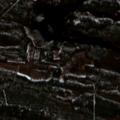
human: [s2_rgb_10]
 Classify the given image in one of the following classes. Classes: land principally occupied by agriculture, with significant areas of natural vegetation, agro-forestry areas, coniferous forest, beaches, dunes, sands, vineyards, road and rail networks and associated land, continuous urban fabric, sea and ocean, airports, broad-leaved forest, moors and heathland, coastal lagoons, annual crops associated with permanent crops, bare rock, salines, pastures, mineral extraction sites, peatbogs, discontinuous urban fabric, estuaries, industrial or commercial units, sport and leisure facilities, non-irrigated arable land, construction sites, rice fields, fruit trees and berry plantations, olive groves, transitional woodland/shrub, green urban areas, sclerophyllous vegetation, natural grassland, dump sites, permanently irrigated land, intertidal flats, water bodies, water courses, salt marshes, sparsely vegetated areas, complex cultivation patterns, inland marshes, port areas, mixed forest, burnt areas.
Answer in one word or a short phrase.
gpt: coniferous forest, mixed forest, peatbogs